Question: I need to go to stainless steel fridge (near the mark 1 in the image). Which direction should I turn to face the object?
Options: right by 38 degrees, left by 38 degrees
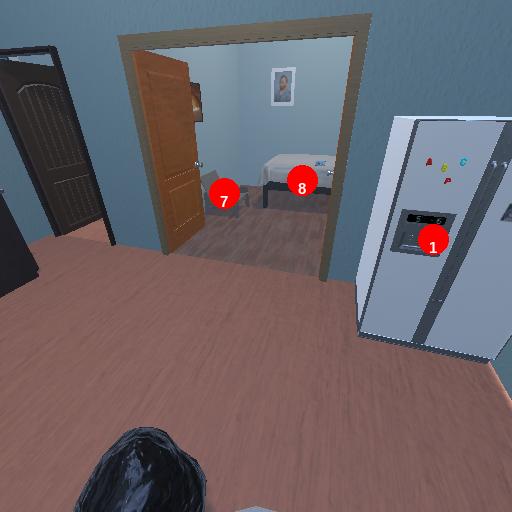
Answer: right by 38 degrees